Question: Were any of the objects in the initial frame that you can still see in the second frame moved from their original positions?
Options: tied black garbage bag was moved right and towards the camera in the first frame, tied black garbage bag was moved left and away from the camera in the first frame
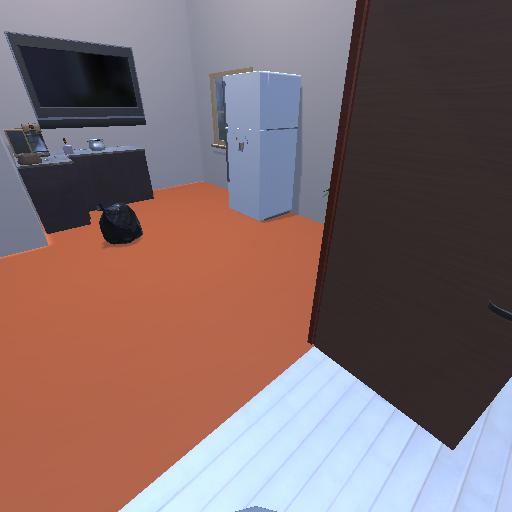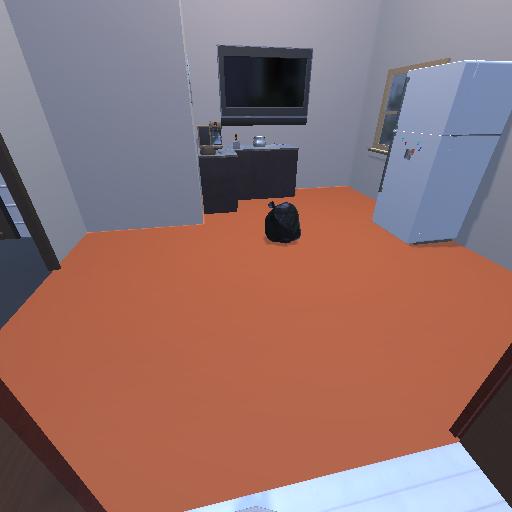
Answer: tied black garbage bag was moved right and towards the camera in the first frame